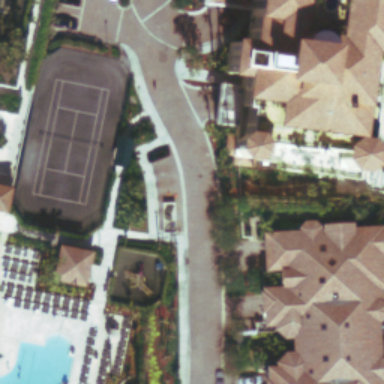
A small tennis court with some plants and buildings beside .